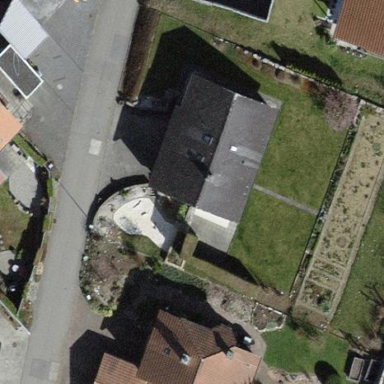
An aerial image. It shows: Building with tiled roof.